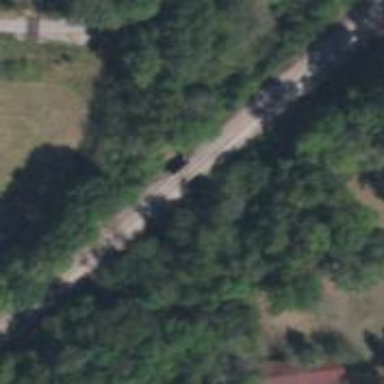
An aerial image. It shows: Railway bridge.